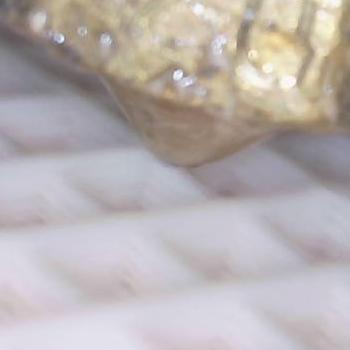
Flow rate: 89%